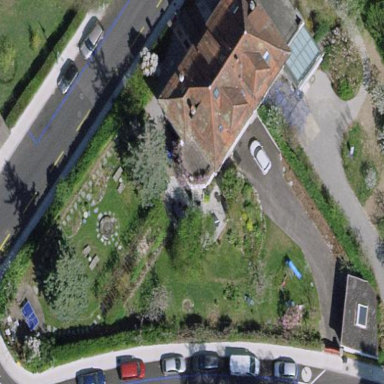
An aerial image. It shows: Garden enclosed by fence.